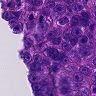
Metastatic tissue present: yes